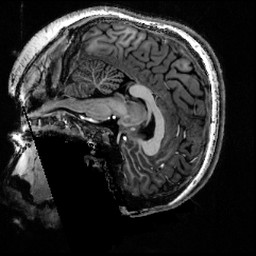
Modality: T1w
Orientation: sagittal
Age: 21
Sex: male